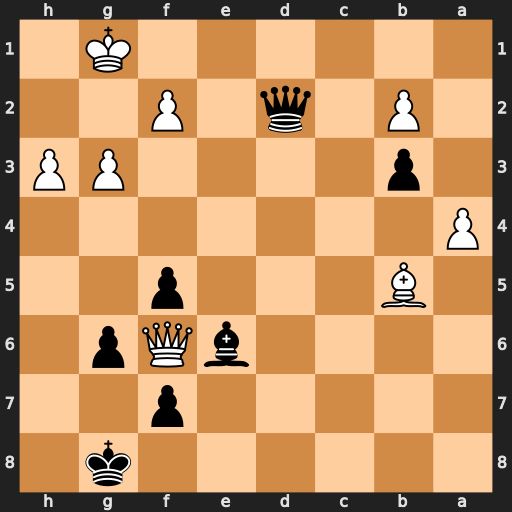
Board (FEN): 6k1/5p2/4bQp1/1B3p2/P7/1p4PP/1P1q1P2/6K1
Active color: b
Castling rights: -
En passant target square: -
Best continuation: Qd1+ Bf1 Bc4